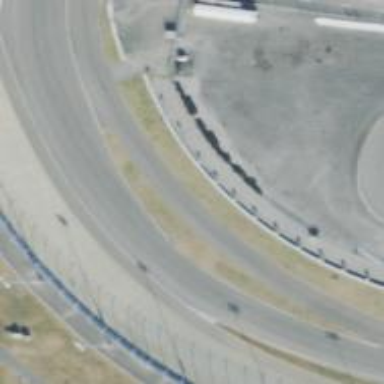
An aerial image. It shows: Raceway for motor sports.